Question: I'm working on small windows form .net project where we need to build the appointment scheduler. Below is the screen mock of what the UI should look like.

The user should be able to select either AM, PM or OWH irrespective of hours. Or, he can choose specific hours from drop down.
I've a question on what would be the best approach to design the database for this. Initially I was thinking just using the Date and Time however, this would not work as
it would be hard to store the AM/PM or OWH slots (without hour portion).
I'm thinking of doing below, any suggestions and best practices will be much appreciated:
1. Create Slots Table which basically contains:
'''
SlotID | Description
1 | AM
2 | PM
3 | OWH
4 | 00
5 | 02
....
'''
1. Create Appoinment Table which contains below: AppointmentDate | SlotID |...... 04-02-2014 | 1|...... 04-03-2014 | 5 |......
Any other suggestions will be appreciated.
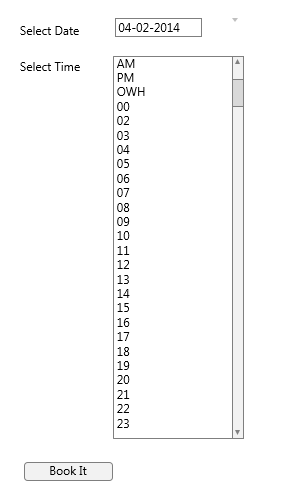
Answer: A suggestion is to store the type of time that is being stored.
Have an additional table for 'TimeType':
'''
TimeTypeId | TimeTypeDescription
1 | AM
2 | PM
3 | OWH
4 | Time
'''
Then change the 'Appointment' table to do:
'''
AppointmentDate | TimeTypeId | TimeOfDay (nullable)
2014-02-04 | 1 | (null)
2014-02-05 | 4 | 7
2014-02-06 | 4 | 19
'''
You only care about the TimeOfDay if the appointment has the right 'TimeType'.